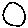
Label: circle